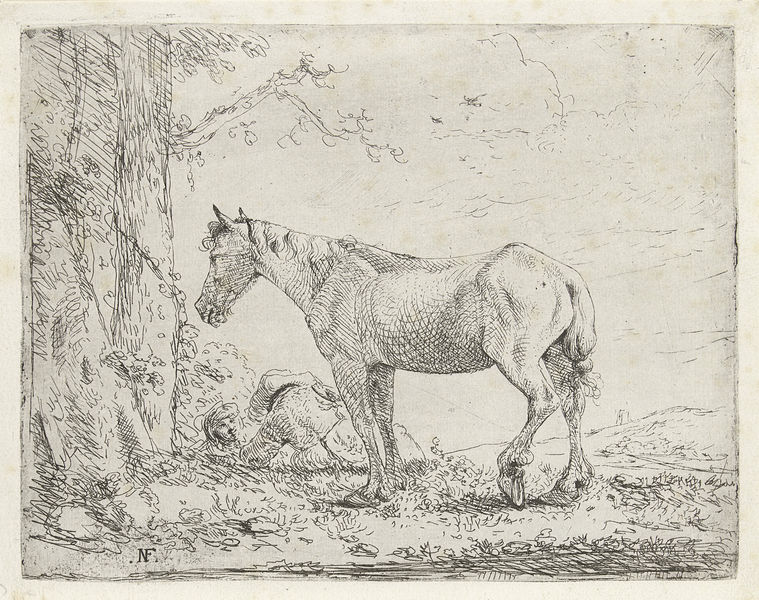
Titel: Paard bij twee bomen
Künstler: Nicolaes Ficke
Standort: Amsterdam
Institution: Rijksmuseum
Schlagwörter: baum, blätter, fuß, himmel, mann, wolken, ohr, rücken, skizze, zeichnung, gras, weg, wiese, knoten, mensch, ast, hügel, stamm, paar, ohren, pferd, huf, hufe, mähne, schweif, muskeln, initialen, monogramm, schraffur, bleistift, kranz, hufeisen, schrffur, ehufe, nf